Question: These profile images that each new user on here SO gets. How are they made? I mean, are they randomly generated somehow? I could use something like that.

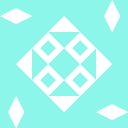
Answer: They are gravatars ("Globally Recognisable avatars.") Gravatar is a free web service.
See <URL>.
> Setting up Gravatars on your site is easy; you don't even need an account! Plugins are available for leading blog software and content management systems, and our tutorials will have you running Gravatars in no time.